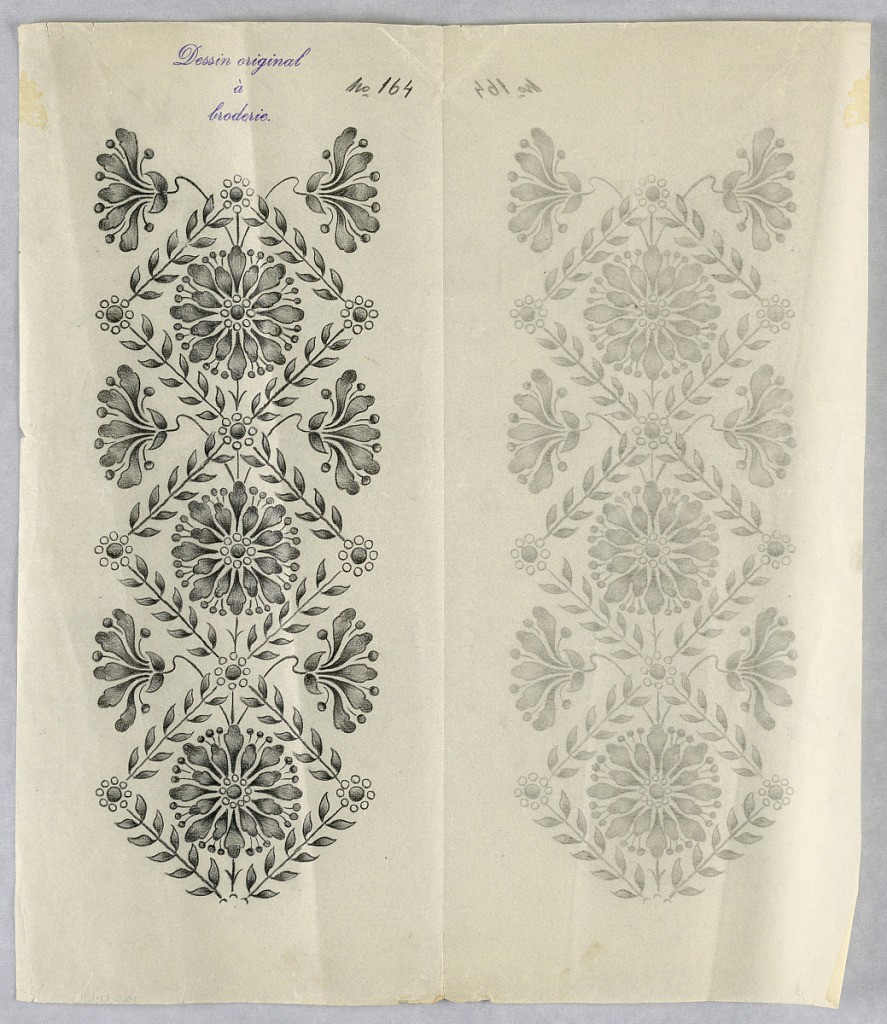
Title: Designs for embroidery
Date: ca. 1890
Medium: Black crayon on tracing paper
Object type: Drawing
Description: Designs of abstract floral patterns for panels and borders. Each drawing stamped at top: "Dessin original a broderie." Designs numbered 164 (H)